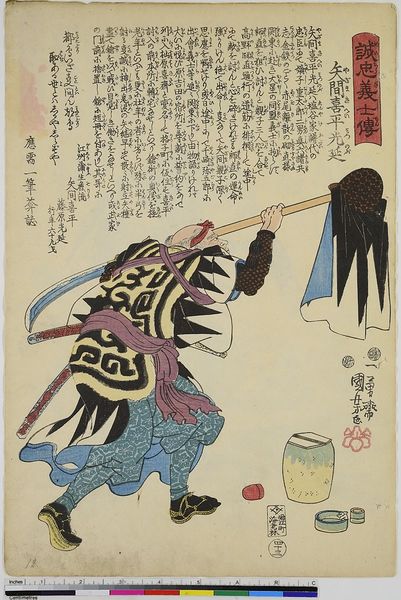
Titel: Yazama Kihei Mitsunobu, Blatt 43 aus der Serie: Geschichte der loyalen Gefolgsmänner
Künstler: Utagawa Kuniyoshi
Standort: Hamburg
Institution: Museum für Kunst und Gewerbe Hamburg
Schlagwörter: blau, portrait, person, farbig, holzschnitt, japan, japanisch, druckgraphik, druckgrafik, text, soldat, krieger, ereignis, zeit, schauspieler, farbholzschnitt, hamburg, situation, ereignisbild, samurai, edo, historische, reproduktionen, druckerzeugnisse, porträt, persönlichkeit, soldatenleben, ukiyo